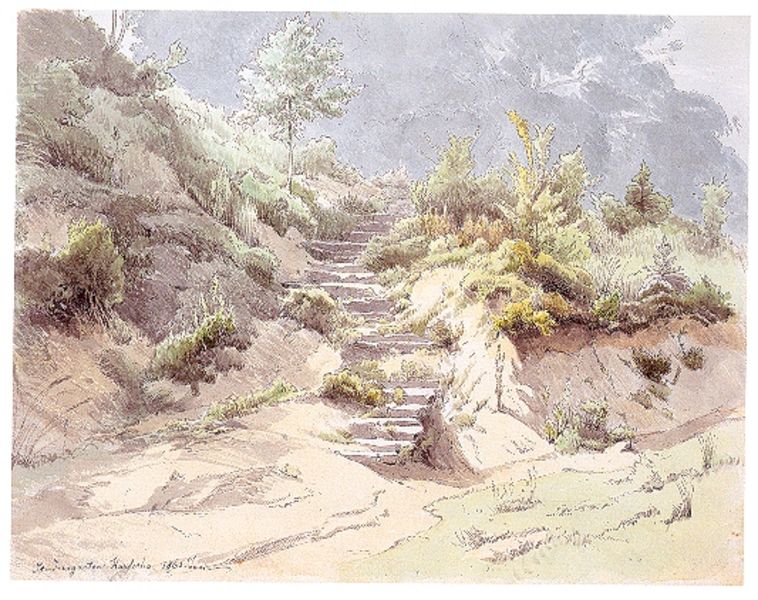
Titel: Steintreppenweg im Studiengarten der Karlsruher Kunstschule
Künstler: Emil Lugo
Standort: Karlsruhe
Institution: Staatliche Kunsthalle Karlsruhe
Schlagwörter: baum, berg, blau, felsen, gemälde, himmel, laub, schatten, weiß, wolken, aquarell, bäume, gelb, grün, landschaft, sand, ausschnitt, braun, grau, hell, kreide, licht, schwarz, skizze, strasse, zeichnung, ausblick, gras, rasen, rot, schnee, weg, wiese, malerei, stein, steine, signatur, einsamkeit, erde, gräser, hügel, natur, stamm, strauch, busch, büsche, gebüsch, gehen, pfad, sonne, sträucher, land, pflanzen, wald, zart, anhöhe, bäumchen, spanien, farbig, schrift, sommer, strand, süden, studie, abhang, anstieg, berge, fels, gebirge, hang, wüste, dorf, dunst, grafik, hecke, vegetation, geröll, steil, idylle, böschung, querformat, treppe, treppen, detail, stufen, unscharf, foto, grrün, einöde, wandern, titel, bläulich, sonnig, sandstein, schatte, steigung, rötlich, leicht, wegrand, gestrüpp, postkarte, schief, führen, aufstieg, gestrüp, steigen, gebüsche, bewuchs, nach oben, zeichnng, aquarel, luftig, metapher, stiege, einzeln, steintreppe, werg, aufwärts, büche, llicht, sandig, woljen, pflanen, landschafrt, sund, pflan+zen, hecker, pflankzen, st#ucher, wanderung, wanderweg, treppauf